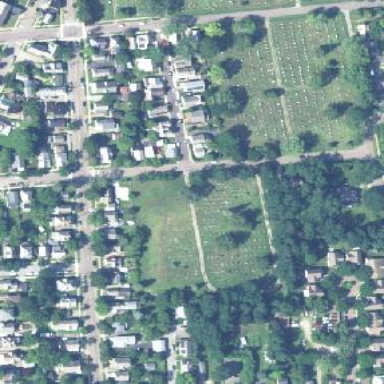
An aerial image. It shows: Cemetery.